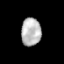
Tissue: prostate
Cell type: T cells
Senescence score: 0.362
Nuclear area (px): 539
Mean DAPI intensity: 185.161